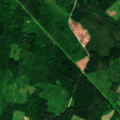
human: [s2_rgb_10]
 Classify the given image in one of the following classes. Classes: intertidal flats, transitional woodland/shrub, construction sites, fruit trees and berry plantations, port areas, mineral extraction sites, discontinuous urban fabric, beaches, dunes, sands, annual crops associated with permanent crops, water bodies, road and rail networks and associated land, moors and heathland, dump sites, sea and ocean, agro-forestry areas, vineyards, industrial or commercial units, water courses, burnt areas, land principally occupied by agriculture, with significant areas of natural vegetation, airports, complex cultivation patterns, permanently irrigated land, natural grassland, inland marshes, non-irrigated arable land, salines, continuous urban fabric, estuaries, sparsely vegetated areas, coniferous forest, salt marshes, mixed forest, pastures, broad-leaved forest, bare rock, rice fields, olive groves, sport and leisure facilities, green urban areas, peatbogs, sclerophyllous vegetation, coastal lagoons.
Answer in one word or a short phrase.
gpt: non-irrigated arable land, broad-leaved forest, coniferous forest, mixed forest